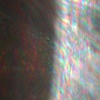
Label: sunburn